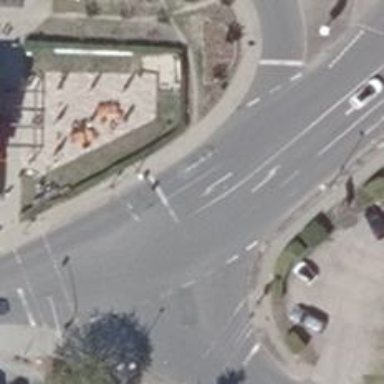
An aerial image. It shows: Road with traffic signals for signaling.